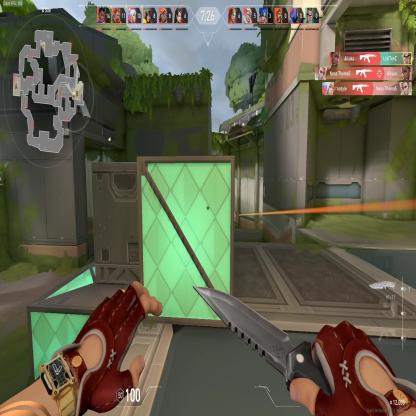
Label: enemy